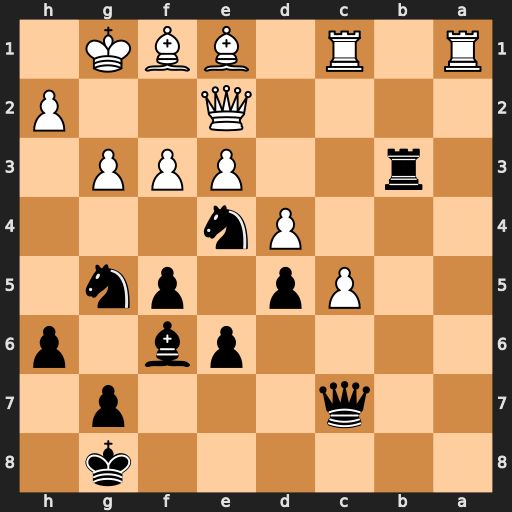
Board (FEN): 6k1/2q3p1/4pb1p/2Pp1pn1/3Pn3/1r2PPP1/4Q2P/R1R1BBK1
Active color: b
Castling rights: -
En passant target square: -
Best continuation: Rxe3 Qxe3 Bxd4 Qxd4 Nxf3+ Kh1 Nxd4